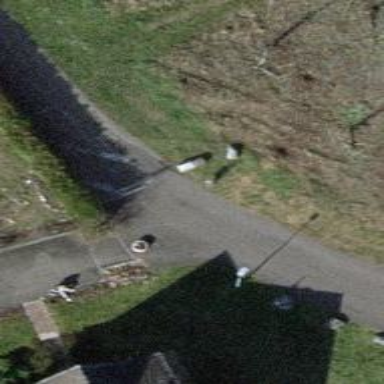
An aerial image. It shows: Rising bollard is in place as barrier.